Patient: sex M, age 55
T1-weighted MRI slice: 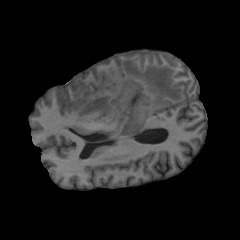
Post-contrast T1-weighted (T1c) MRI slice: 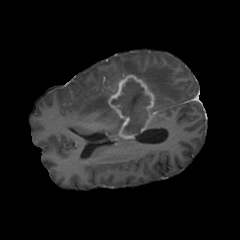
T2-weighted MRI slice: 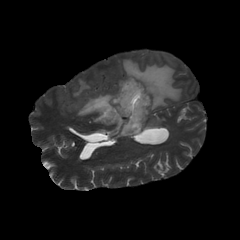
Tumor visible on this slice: yes
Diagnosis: Glioblastoma, IDH-wildtype
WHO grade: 4